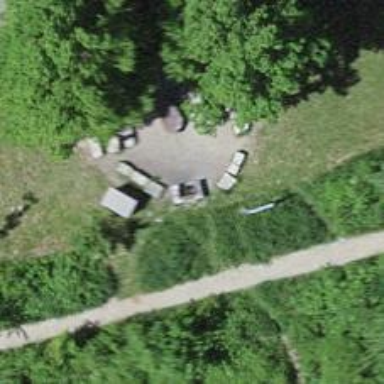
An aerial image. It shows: BBQ amenity.